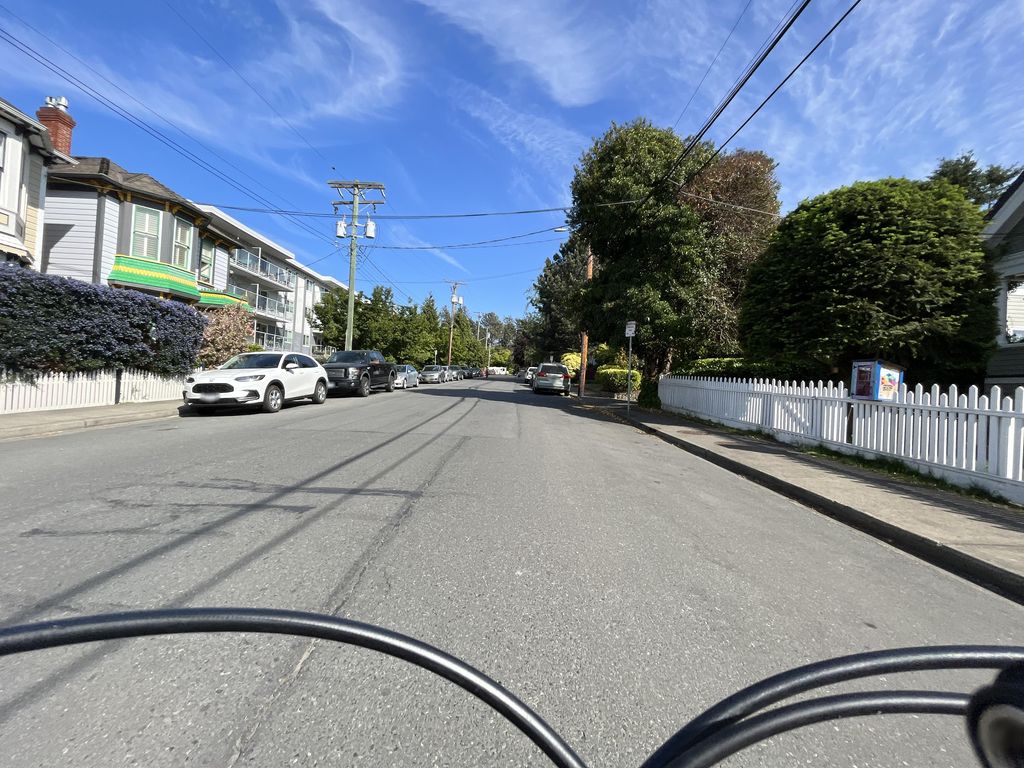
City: victoria